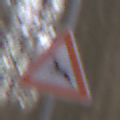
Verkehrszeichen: WildwechselRechts
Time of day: MorningAfternoon
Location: Outdoor (Nature)
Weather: Overcast
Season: Autumn
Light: Natural